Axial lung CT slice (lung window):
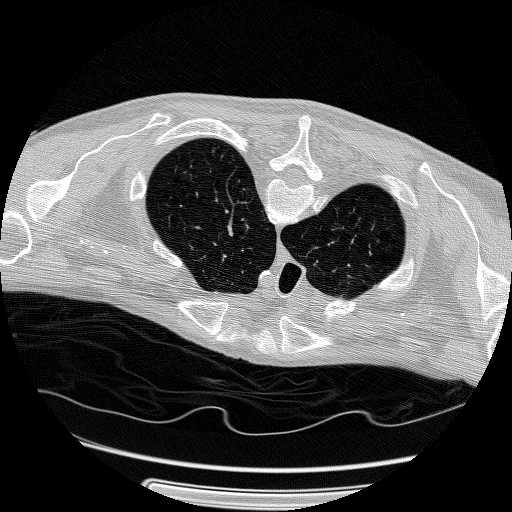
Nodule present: no